Question: (update: it has nothing to do with file upload, more details at the bottom)
I'm running server over , running on server. It's a backend to a mobile app that receives about 50k requests/day.
About once a day, a thread hangs with 100% CPU, until I kill it (after running several hours on 100% CPU).
JavaMelody shows the following call stack for the hung thread:

Jetty HTTP connector definition, from etc/jetty-https.xml:
'''
<Call id="httpsConnector" name="addConnector">
<Arg>
<New class="org.eclipse.jetty.server.ServerConnector">
<Arg name="server"><Ref refid="Server" /></Arg>
<Arg name="factories">
<Array type="org.eclipse.jetty.server.ConnectionFactory">
<Item>
<New class="org.eclipse.jetty.server.SslConnectionFactory">
<Arg name="next">http/1.1</Arg>
<Arg name="sslContextFactory"><Ref refid="sslContextFactory"/></Arg>
</New>
</Item>
<Item>
<New class="org.eclipse.jetty.server.HttpConnectionFactory">
<Arg name="config"><Ref refid="sslHttpConfig"/></Arg>
</New>
</Item>
</Array>
</Arg>
<Set name="host"><Property name="jetty.host" /></Set>
<Set name="port"><Property name="jetty.https.port" default="8443" /></Set>
<Set name="idleTimeout">30000</Set>
</New>
</Arg>
</Call>
'''
Jetty HTTPS configuration, from start.ini:
'''
jetty.https.port=8443
etc/jetty-https.xml
'''
JVM version -
'''
java version "1.7.0_45"
OpenJDK Runtime Environment (amzn-2.4.3.2.32.amzn1-x86_64 u45-b15)
OpenJDK 64-Bit Server VM (build 24.45-b08, mixed mode)
'''
a
1. What causes this?
2. Why timeouts are not triggered to kill these hanging threads?
3. How do I enable timeout of such scenarios?
Turns out it has nothing to do with file upload, it sometimes happens also in a different EC2 server (same configuration), and sometimes the two instances hang at , with the same call stack.
The other server doesn't implement file upload, so this option is ruled out.
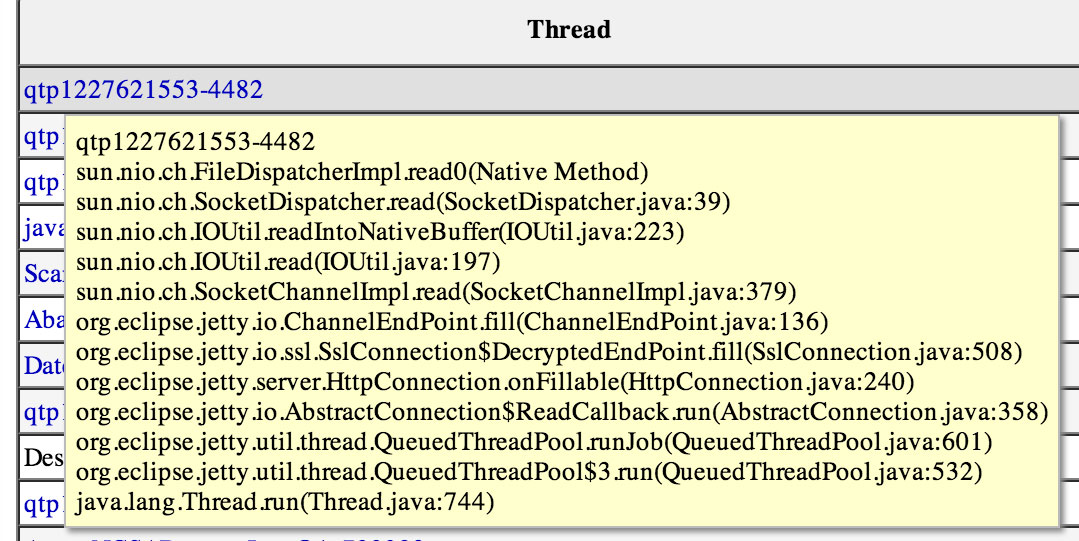
Answer: My issue was resolved in both servers after upgrading to and .
Up until then, both servers (with two different web apps) had this happening almost every day around 6:00-7:00 PM, these are the incoming traffic's pick hours.
The cause was a burst of opened database connections which exhausted the connection pool, it caused some threads in the server to hang.
So it has nothing to do with upload, but it may be a Jetty or Java bug that hang threads instead of rejecting new connections.
This explains why it happened on two different servers, they were both connected to the same RD2 instance, which has exhausted its connection pool.